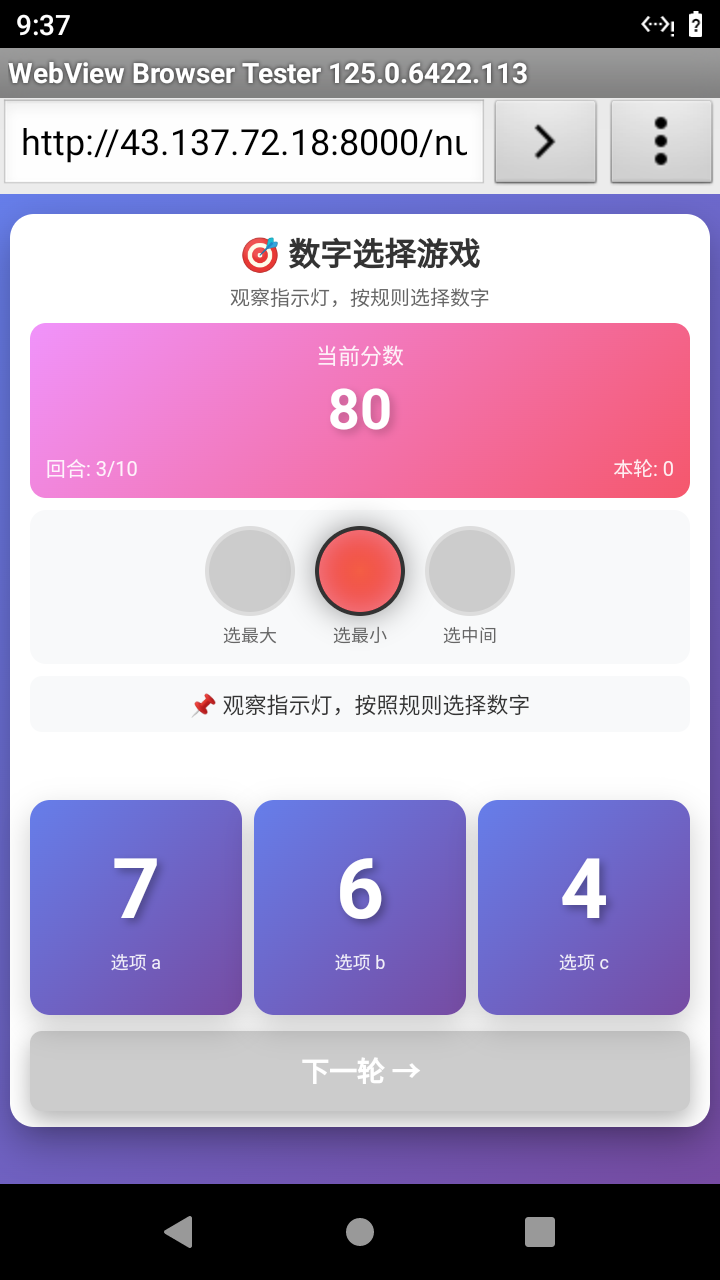

Select the correct number based on the traffic light color.
Answer: 2